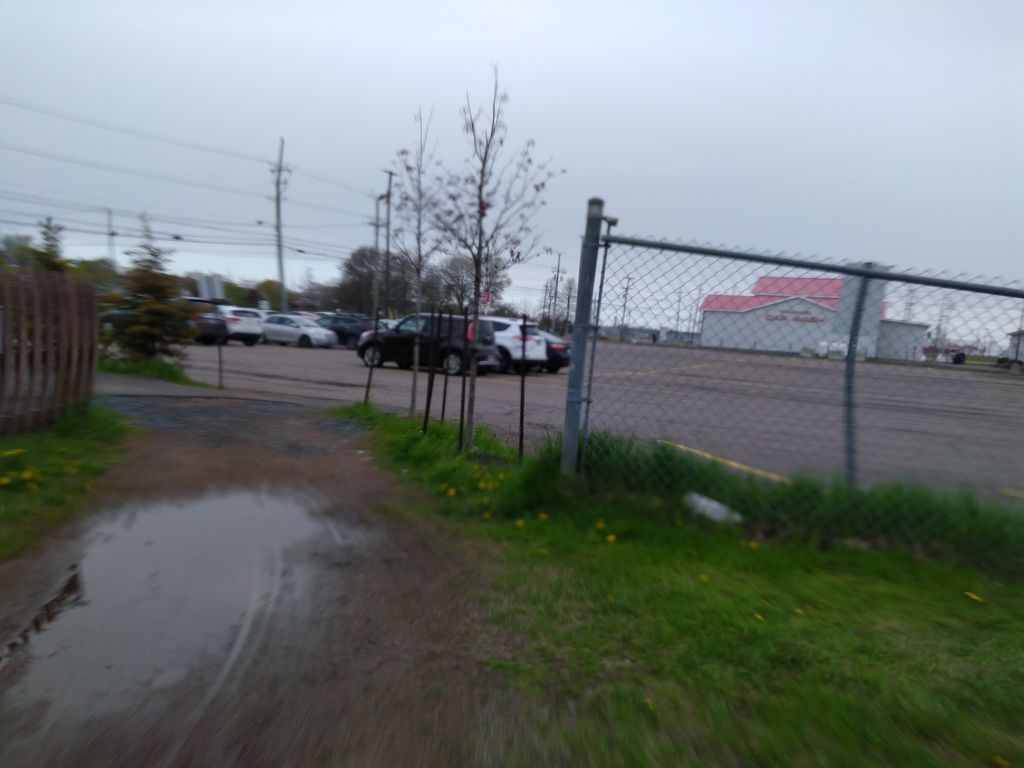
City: charlottetown